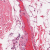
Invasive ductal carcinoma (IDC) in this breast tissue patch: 0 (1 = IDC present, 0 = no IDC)